Field crop: maize
Growth stage: 2
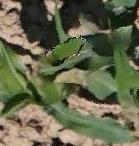
Species: maize